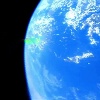
Label: water